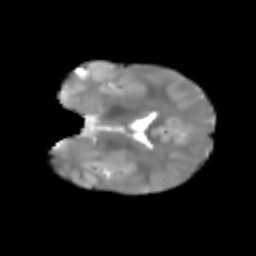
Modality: T2w
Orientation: coronal
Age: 6
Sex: male
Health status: healthy